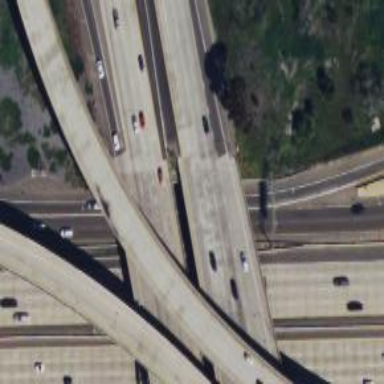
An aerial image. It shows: Bridge over motorway.